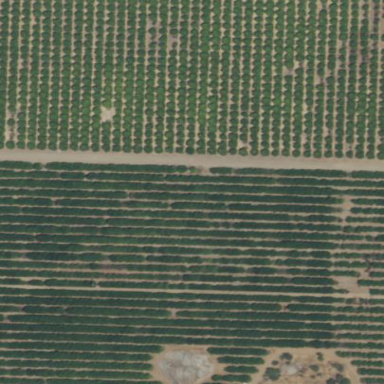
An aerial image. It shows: Orange orchard with rows of orange trees.